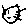
Label: cat